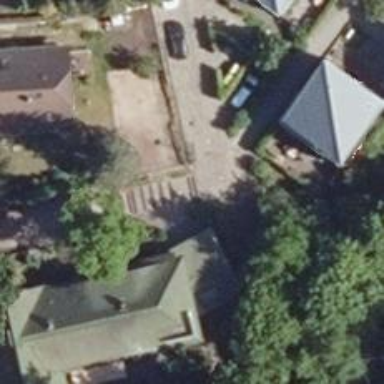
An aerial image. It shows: Concrete driveway with concrete plates.